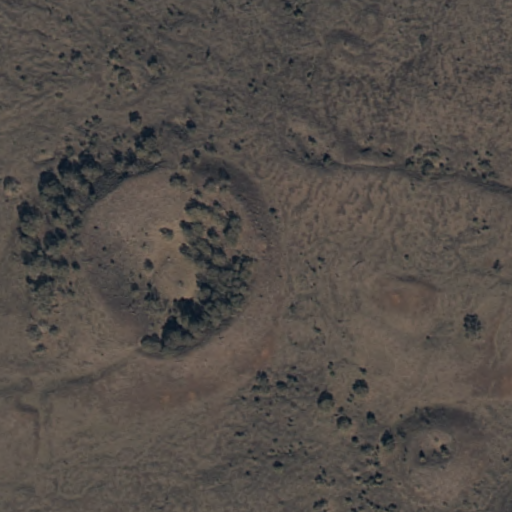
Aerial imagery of mountain in Hawaii named Pu‘ulehua containing only unknown